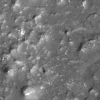
Atmospheric dust classification: not_dusty